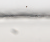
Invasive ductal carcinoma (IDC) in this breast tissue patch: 0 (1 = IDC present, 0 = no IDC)